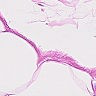
Metastatic tissue present: no